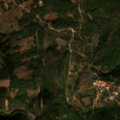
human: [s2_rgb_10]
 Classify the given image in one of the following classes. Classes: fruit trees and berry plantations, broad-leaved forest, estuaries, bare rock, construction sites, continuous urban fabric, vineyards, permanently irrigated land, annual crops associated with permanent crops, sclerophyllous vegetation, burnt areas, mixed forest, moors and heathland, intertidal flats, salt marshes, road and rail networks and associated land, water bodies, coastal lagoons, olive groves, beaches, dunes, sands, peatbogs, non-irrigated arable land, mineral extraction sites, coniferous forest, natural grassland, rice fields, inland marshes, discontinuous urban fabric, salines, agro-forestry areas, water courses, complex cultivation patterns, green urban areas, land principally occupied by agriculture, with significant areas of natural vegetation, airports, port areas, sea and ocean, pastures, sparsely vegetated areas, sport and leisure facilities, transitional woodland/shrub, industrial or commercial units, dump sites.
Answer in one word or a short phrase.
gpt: olive groves, complex cultivation patterns, broad-leaved forest, mixed forest, transitional woodland/shrub